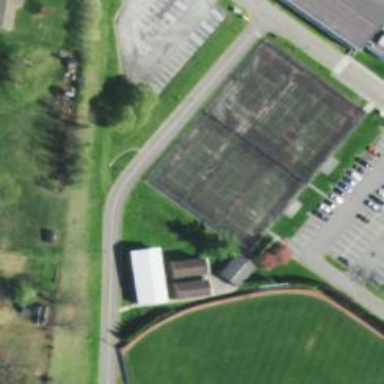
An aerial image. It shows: Tennis court on pitch.